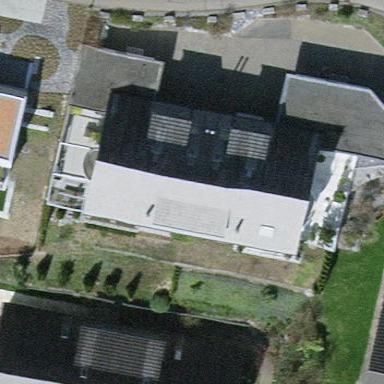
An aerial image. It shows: Terrace building.